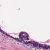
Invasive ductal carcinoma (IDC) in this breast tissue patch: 0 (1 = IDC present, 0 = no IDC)